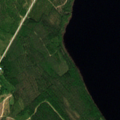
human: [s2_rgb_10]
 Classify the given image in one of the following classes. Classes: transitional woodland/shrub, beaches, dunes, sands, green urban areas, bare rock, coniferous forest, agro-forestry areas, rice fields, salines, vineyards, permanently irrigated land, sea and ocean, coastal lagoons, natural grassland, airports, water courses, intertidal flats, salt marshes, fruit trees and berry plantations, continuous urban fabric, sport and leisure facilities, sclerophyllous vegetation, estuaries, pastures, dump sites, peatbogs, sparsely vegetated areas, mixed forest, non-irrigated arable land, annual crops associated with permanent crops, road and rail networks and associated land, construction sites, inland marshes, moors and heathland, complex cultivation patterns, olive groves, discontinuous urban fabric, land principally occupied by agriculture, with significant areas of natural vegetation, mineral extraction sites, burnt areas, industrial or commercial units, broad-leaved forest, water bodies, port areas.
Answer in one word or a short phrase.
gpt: coniferous forest, mixed forest, water bodies